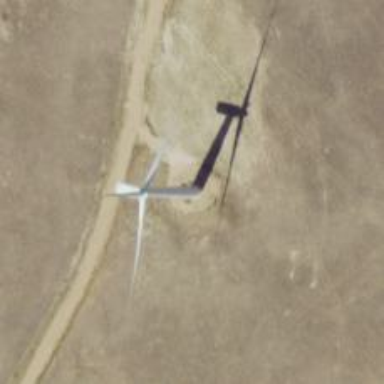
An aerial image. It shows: Wind turbine generator that utilizes wind as its source for generating electricity. It is of the horizontal axis type.